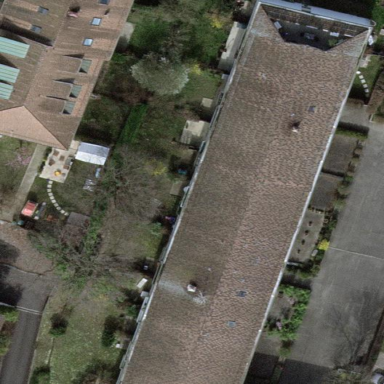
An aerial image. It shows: Hipped-roof building with apartments.